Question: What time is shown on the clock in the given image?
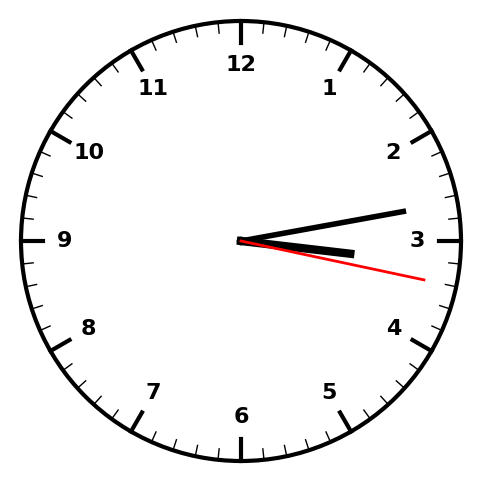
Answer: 03:13:17